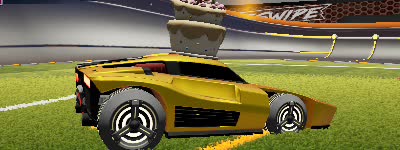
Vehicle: breakout